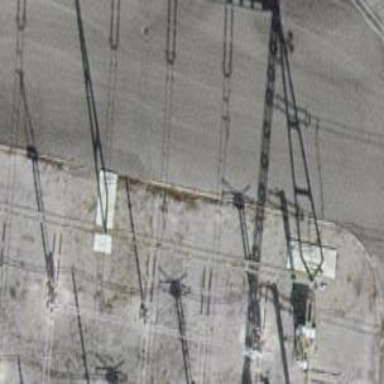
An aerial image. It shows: Insulator used in power systems.